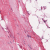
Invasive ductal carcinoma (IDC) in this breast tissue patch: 0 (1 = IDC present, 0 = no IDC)